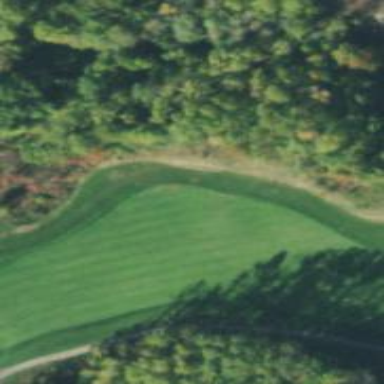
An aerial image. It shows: Golf hole.